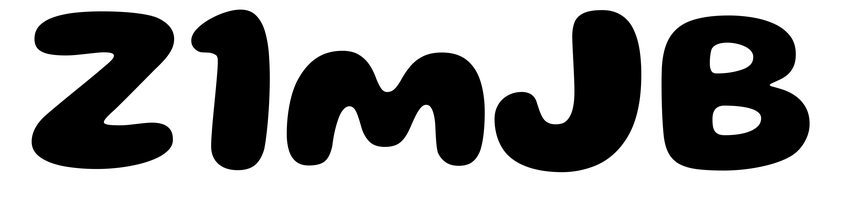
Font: Gluten_Bold